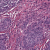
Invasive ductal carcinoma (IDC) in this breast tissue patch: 1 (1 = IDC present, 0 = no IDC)